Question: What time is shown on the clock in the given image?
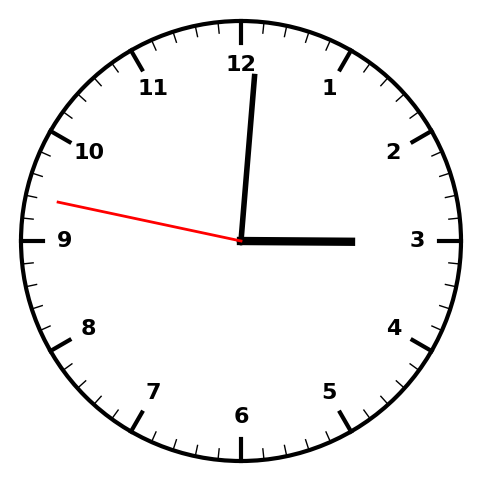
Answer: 03:00:47